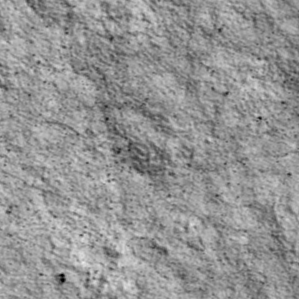
Label: non_frost